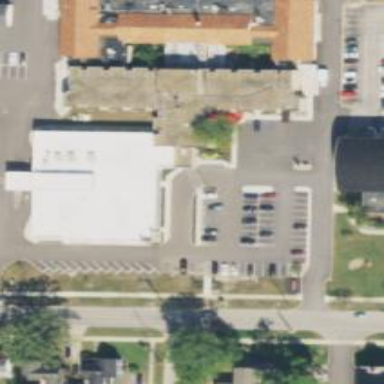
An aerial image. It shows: Healthcare clinic is depicted in the image.